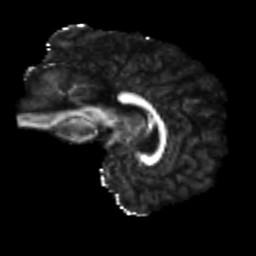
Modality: FA
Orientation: sagittal
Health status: ill
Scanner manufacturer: siemens
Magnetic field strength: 3 T
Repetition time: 6.7 s
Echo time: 0.1 s